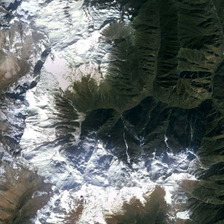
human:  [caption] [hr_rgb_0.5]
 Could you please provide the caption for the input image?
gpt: many white snows cover a part of a green mountain .

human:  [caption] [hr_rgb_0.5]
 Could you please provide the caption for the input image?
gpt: many white snows cover a part of a green mountain .

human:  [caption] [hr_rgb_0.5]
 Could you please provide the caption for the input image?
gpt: many white snows cover a part of a green mountain .

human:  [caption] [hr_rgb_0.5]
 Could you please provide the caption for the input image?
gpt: many white snows cover a part of a green mountain .

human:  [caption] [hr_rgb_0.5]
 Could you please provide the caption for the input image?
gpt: many white snows cover a part of a green mountain .